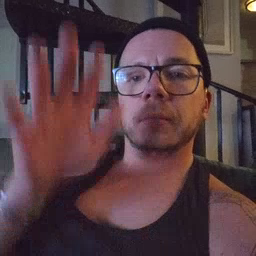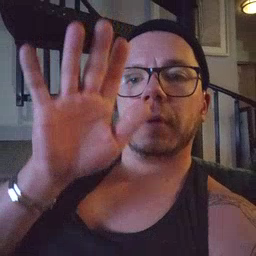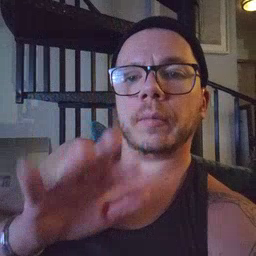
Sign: snow